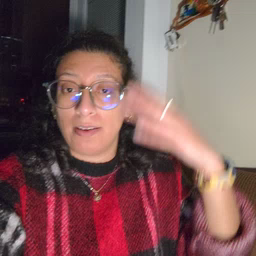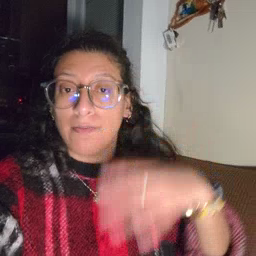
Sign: dad